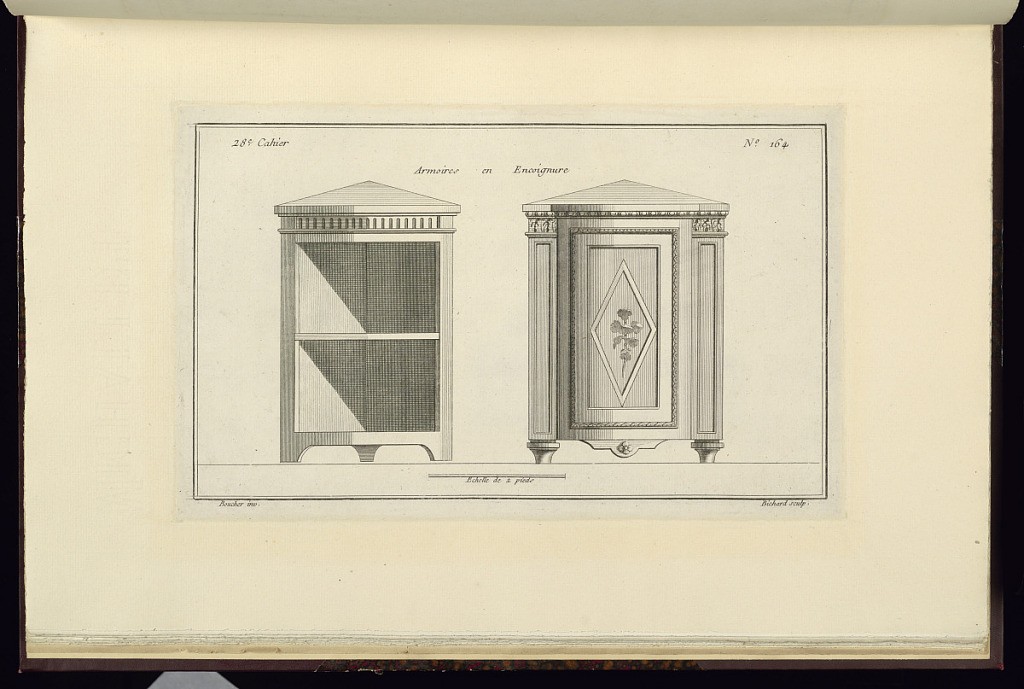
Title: Armoires en Encoignure
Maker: Juste-François Boucher, French, 1736 – 1782
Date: ca. 1775
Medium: Engraving on off white laid paper
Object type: Print
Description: Design for two armoires to be placed in corners. The armoire on the left has open shelving and a band of fluting at the top. The armoire on the right has a closed door and is decorated with a branch of ivy, lamb tongue, egg and dart, and acanthus leaves. The plate is signed.